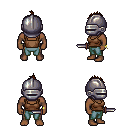
a pixel art fantasy rpg character, male body template, human, dark skin, brown pirate shirt, teal pants, brown mohawk hairstyle, metal helm, bracelets, dagger, four views (front, back, left, right), 2x2 character sprite sheet, small pixel art, hard edges, no anti-aliasing